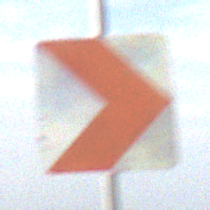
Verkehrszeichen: RichtungstafelnInKurvenKleinLinks
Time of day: MorningAfternoon
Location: Outdoor (Suburban)
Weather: PartlyCloudy
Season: NotSpecified
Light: Natural